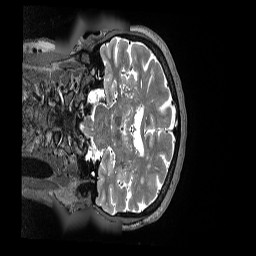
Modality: T2w
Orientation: coronal
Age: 69
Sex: female